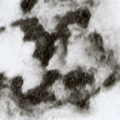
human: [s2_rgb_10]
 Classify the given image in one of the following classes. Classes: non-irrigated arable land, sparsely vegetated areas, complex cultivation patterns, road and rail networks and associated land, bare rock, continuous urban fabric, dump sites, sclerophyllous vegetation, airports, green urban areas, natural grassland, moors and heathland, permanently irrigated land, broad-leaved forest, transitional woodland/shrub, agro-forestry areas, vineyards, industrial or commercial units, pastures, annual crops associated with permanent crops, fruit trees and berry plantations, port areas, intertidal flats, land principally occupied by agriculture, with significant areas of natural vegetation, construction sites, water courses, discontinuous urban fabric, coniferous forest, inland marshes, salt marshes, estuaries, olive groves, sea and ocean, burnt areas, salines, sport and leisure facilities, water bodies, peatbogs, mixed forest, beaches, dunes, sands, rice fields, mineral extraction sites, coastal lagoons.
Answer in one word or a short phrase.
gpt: mixed forest, peatbogs